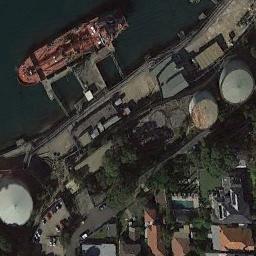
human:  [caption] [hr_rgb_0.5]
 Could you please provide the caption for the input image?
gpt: There is a ship beside many buildings .

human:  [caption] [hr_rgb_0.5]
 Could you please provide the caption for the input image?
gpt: An orange-red tanker docked at the pier with pot-shaped storage buildings and green trees .

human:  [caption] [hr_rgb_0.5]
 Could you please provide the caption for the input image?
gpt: The cargo ship is docked at the dock and the water is dark green .

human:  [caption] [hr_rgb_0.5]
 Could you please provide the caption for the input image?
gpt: There is a ship on the shore next to buildings and trees .

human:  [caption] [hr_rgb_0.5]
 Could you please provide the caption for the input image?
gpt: There are some trees and buildings beside the ship .